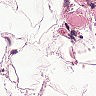
Metastatic tissue present: no